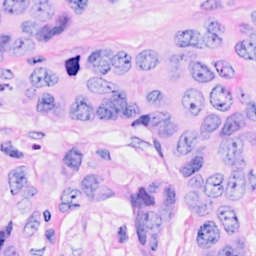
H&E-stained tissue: Breast